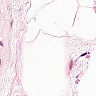
Metastatic tissue present: no